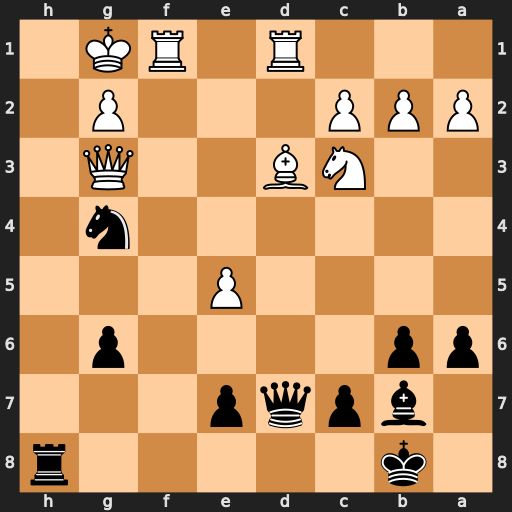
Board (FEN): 1k5r/1bpqp3/pp4p1/4P3/6n1/2NB2Q1/PPP3P1/3R1RK1
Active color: b
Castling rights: -
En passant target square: -
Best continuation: Qd4+ Rf2 Nxf2 Qxf2 Rh1+ Kxh1 Qxf2